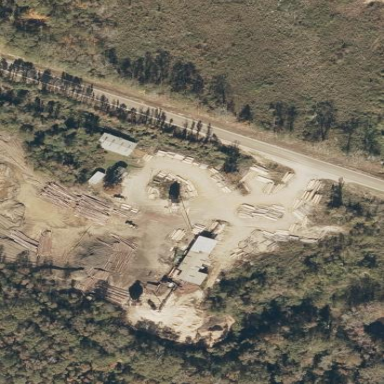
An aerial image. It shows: Industrial area with sawmill. The industrial site includes works related to sawmill operations.